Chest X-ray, PA view. Patient: 19 years old, sex F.
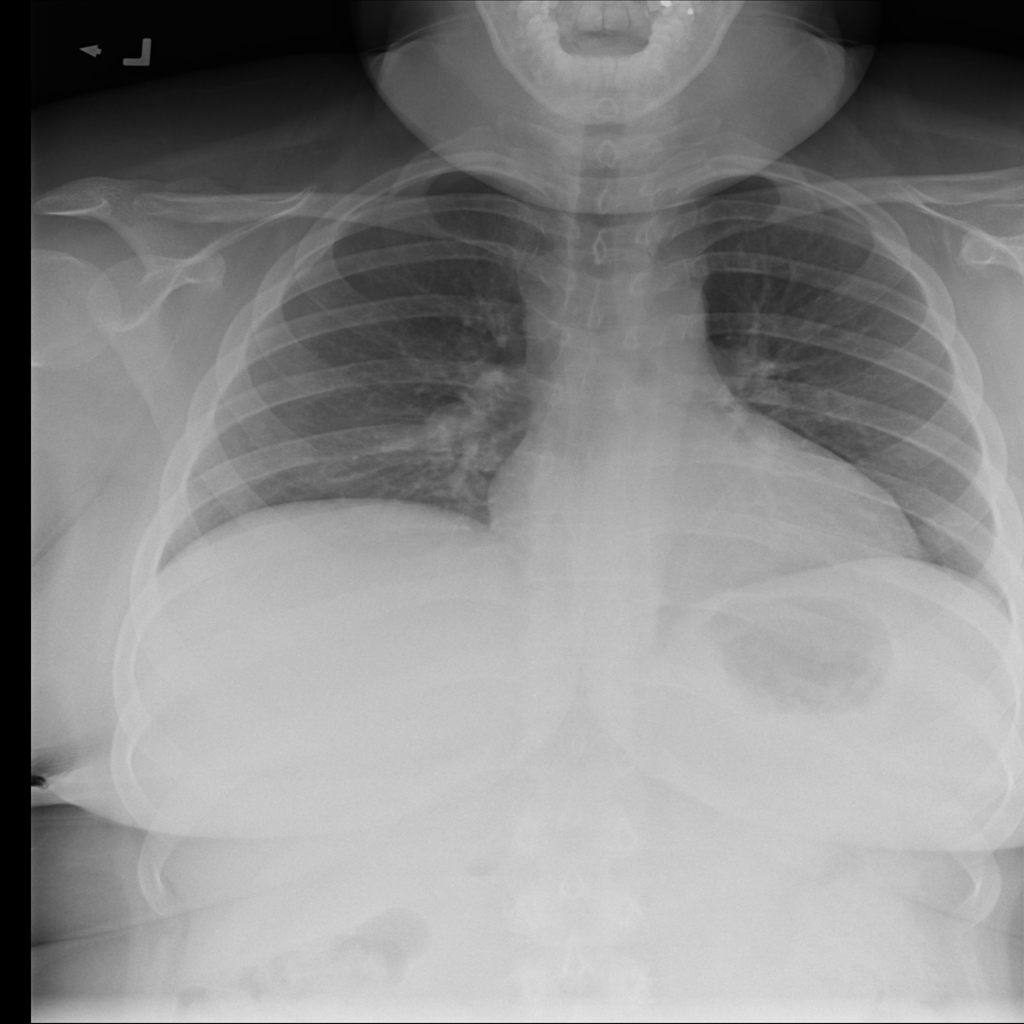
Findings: Infiltration